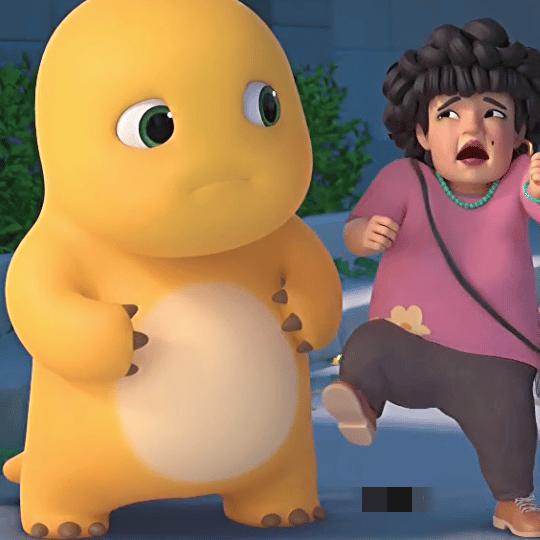
Label: nailong